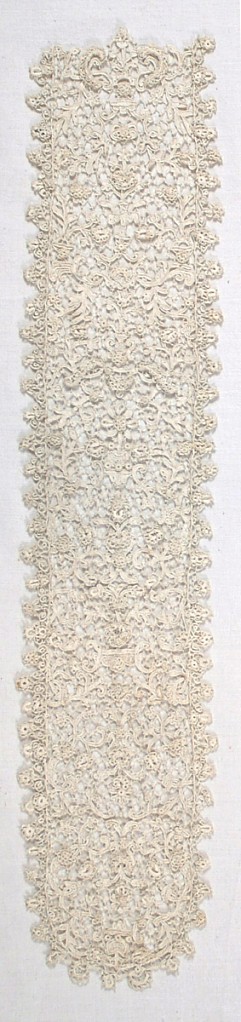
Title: Cap streamer
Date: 1690s
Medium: linen Technique: needle lace
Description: Cap streamer decorated with symmetrical scrolls that extend from a central line of a vase and flower pattern. Raised three-dimensional details. This style of lace is commonly referred to as Rosaline.